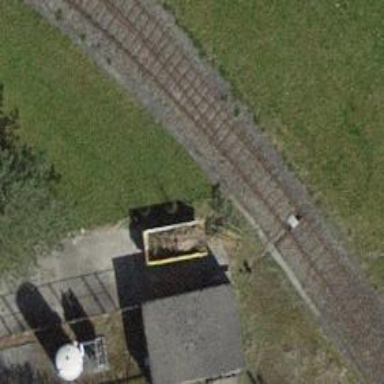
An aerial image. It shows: Railway switch.